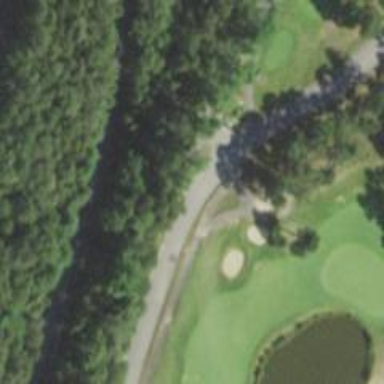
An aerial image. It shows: Golf cartpath that is also road path.